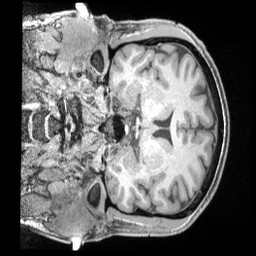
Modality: T1w
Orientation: coronal
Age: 36
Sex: male
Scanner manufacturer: siemens
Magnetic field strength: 3 T
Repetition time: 2 s
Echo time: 0.00211 s